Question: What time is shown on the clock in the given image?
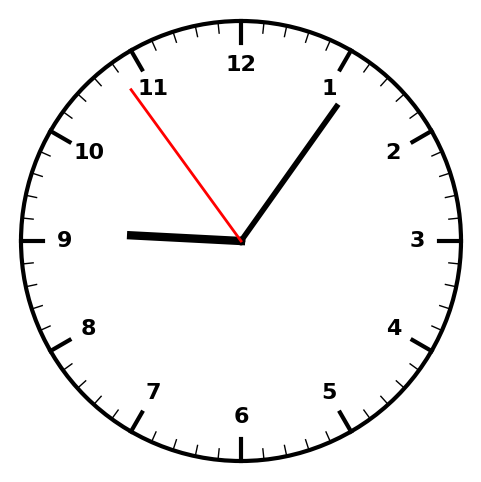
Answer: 09:05:54